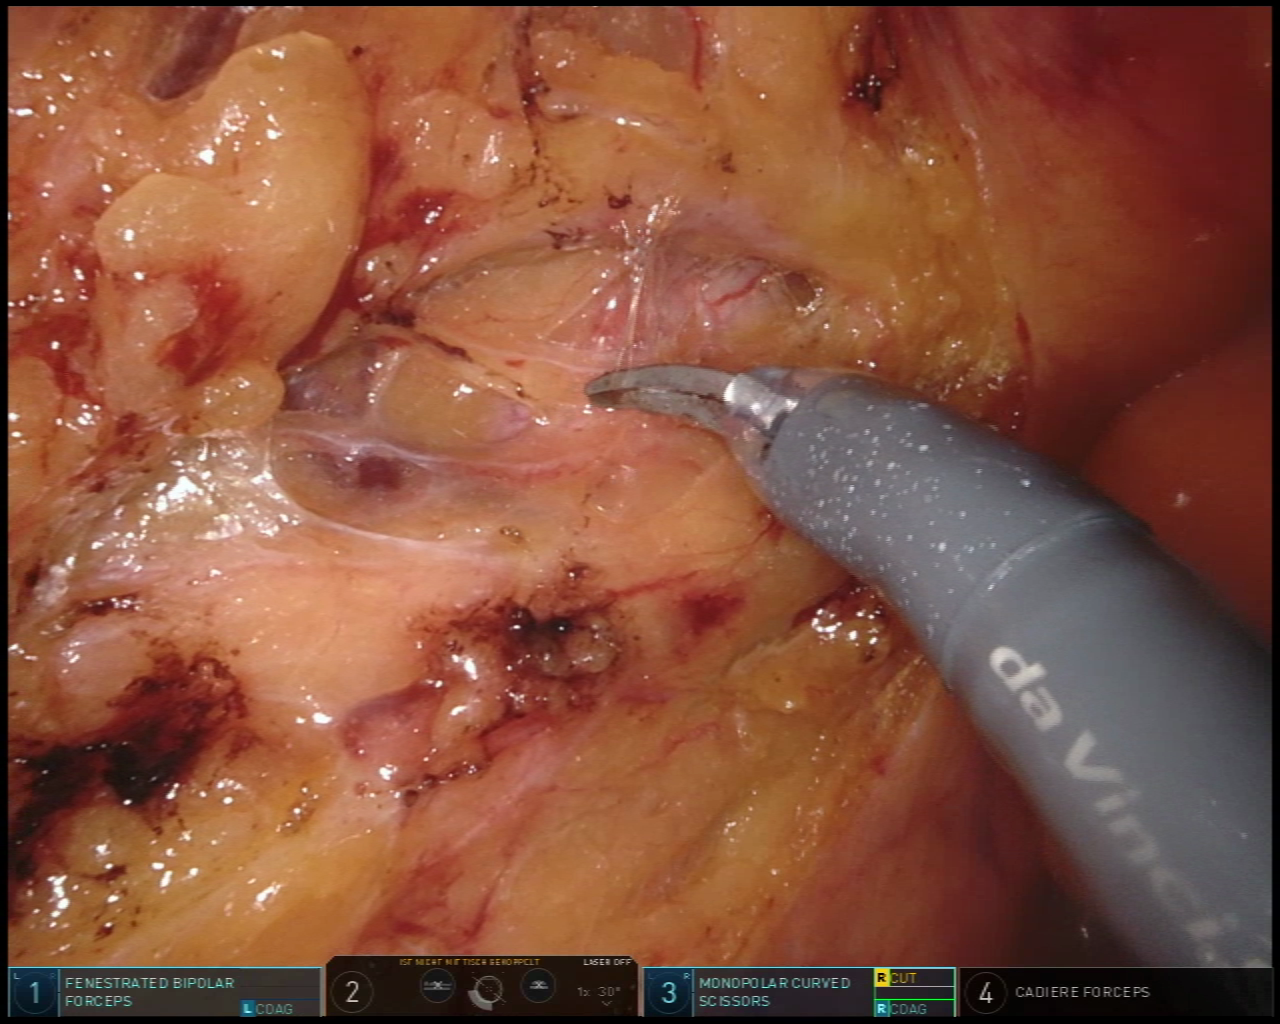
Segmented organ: inferior_mesenteric_artery
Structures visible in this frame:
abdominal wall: no
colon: no
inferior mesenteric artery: yes
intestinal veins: no
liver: no
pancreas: no
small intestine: no
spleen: no
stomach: no
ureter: yes
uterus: no
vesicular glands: no